Question: I m trying to create an image gallery where the images are stored in resource bundle. I'm storing my images in NSMutable array what i want is an image gallery ....but the output is pretty different from wat i expected.the below code works perfectly fine.to be more specific cud u guys help me out below is the code...

'''
_images =[NSMutableArray arrayWithObject:[UIImage imageNamed:@"logo1.png"]];
[_images addObject:[UIImage imageNamed:@"logo2.png"]];
[_images addObject:[UIImage imageNamed:@"logo3.png"]];
[_images addObject:[UIImage imageNamed:@"logo4.png"]];
[_images addObject:[UIImage imageNamed:@"logo5.png"]];
[_images addObject:[UIImage imageNamed:@"logo6.png"]];
[_images addObject:[UIImage imageNamed:@"logo7.png"]];
[_images addObject:[UIImage imageNamed:@"logo8.png"]];
[_images addObject:[UIImage imageNamed:@"logo9.png"]];
[_images addObject:[UIImage imageNamed:@"logo10.png"]];
[_images addObject:[UIImage imageNamed:@"logo11.png"]];
[_images addObject:[UIImage imageNamed:@"logo12.png"]];
[_images addObject:[UIImage imageNamed:@"logo13.png"]];
[_images addObject:[UIImage imageNamed:@"logo14.png"]];
[_images addObject:[UIImage imageNamed:@"logo15.png"]];
[_images addObject:[UIImage imageNamed:@"logo16.png"]];
NSLog(@"ha ha ha:%d",_images.count);
UIScrollView *view = [[UIScrollView alloc] initWithFrame:[[UIScreen mainScreen] bounds]];
int row=0;
int coloumn=0;
for (int i=0; i< _images.count; i++)
{
UIImage *thumb=[_images objectAtIndex:i];
UIButton *button=[UIButton buttonWithType:UIButtonTypeCustom];
button.frame=CGRectMake(coloumn*100+24, row*80+30, 64, 64);
[button setImage:thumb forState:UIControlStateNormal];
[button addTarget:self action:@selector(buttonClicked:) forControlEvents:UIControlEventTouchUpInside];
button.tag=i;
[view addSubview:button];
if (coloumn==2) {
coloumn==0;
row++;
}else {
coloumn++;
}
}
[view setContentSize:CGSizeMake(320, (row+1)*80+10)];
self.view=view;
[view release];
'''
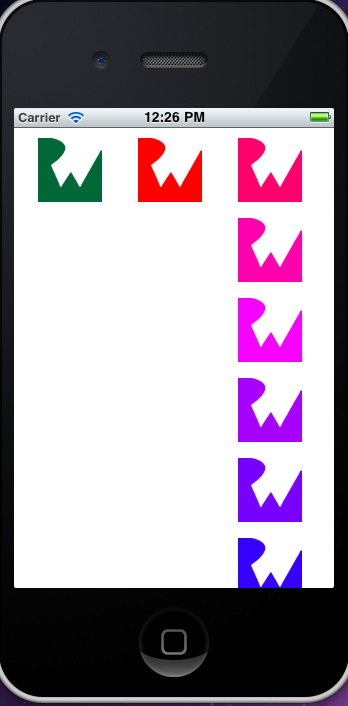
Answer: Use the three20 library
<URL>

'''
coloumn==0;
'''
that's the reason your colomn always point to the 2nd coloumn.
So change it to